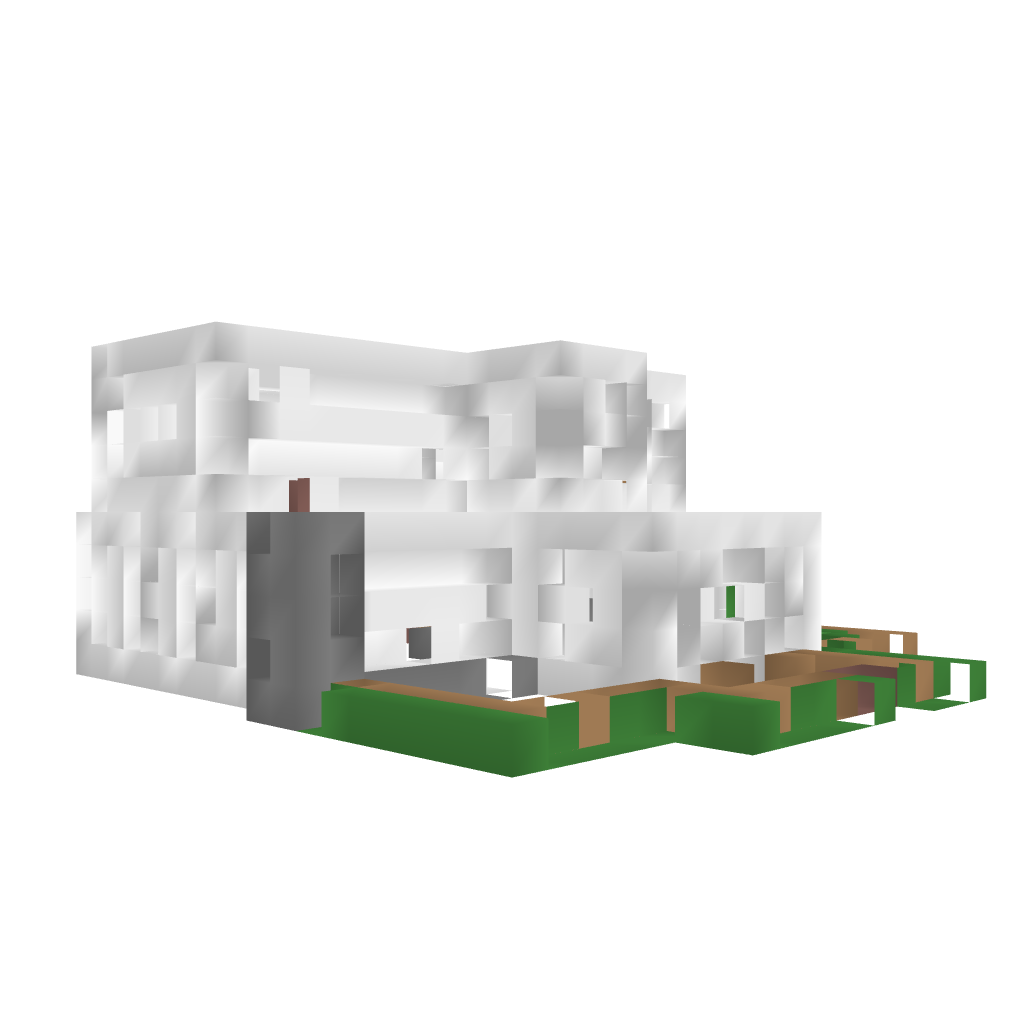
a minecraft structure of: Modern House bad low quality